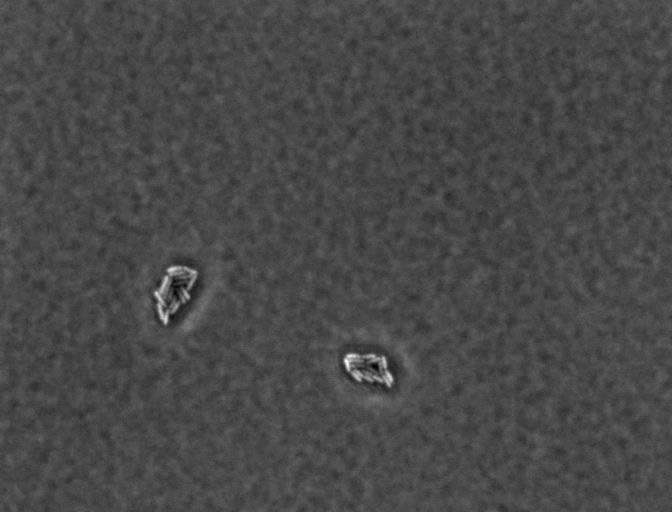
Salmonella enterica Enteritidis